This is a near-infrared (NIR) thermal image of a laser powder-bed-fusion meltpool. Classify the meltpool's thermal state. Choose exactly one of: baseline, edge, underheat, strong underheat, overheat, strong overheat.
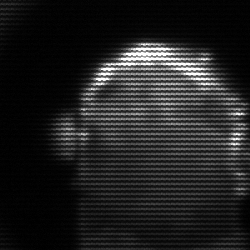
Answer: baseline